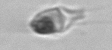
Label: Balanion